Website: macys
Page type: delivery-shipping
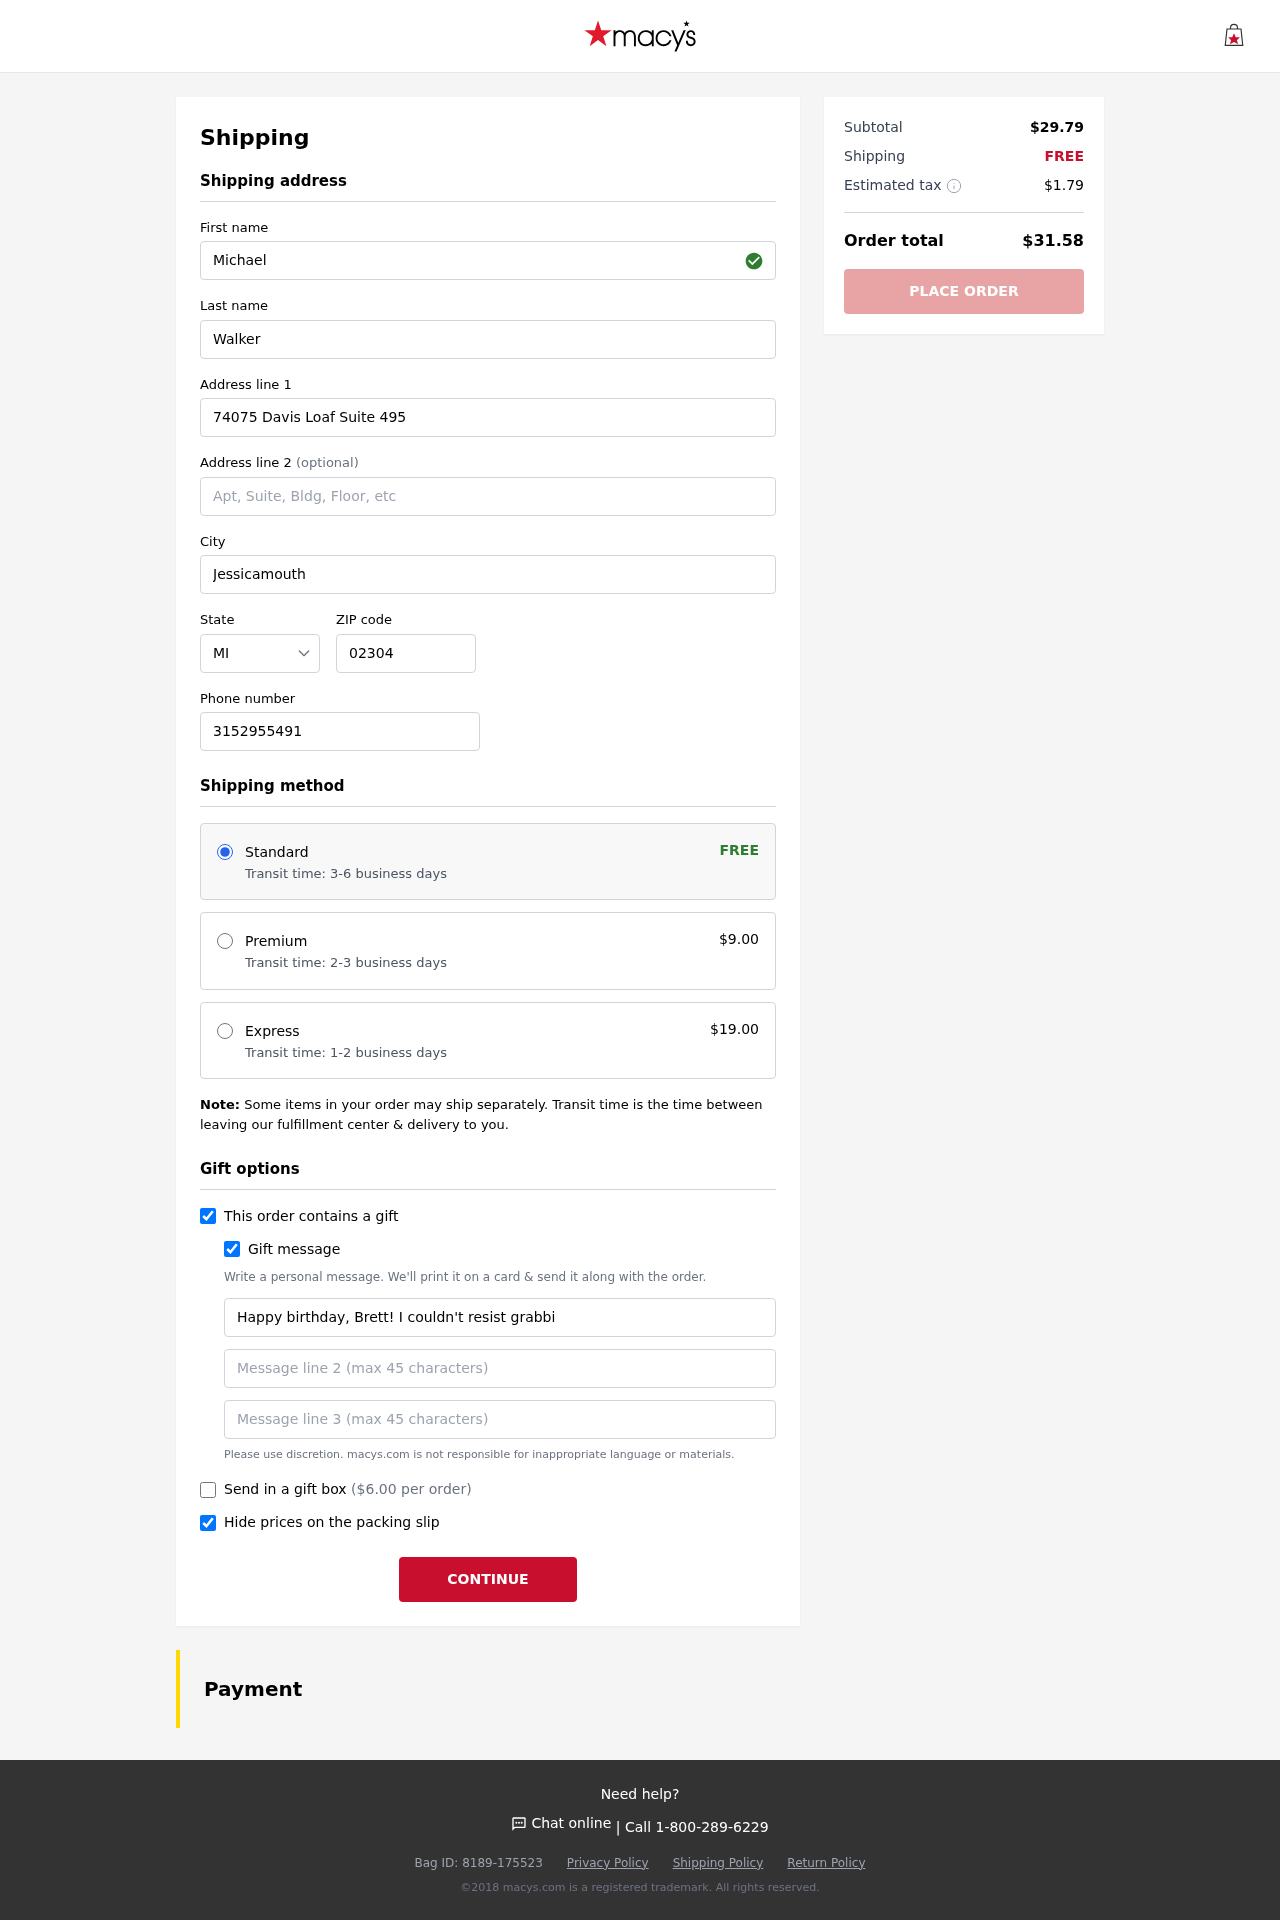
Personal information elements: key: PII_STATE_ABBR
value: MI
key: PII_FIRSTNAME
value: Michael
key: PII_LASTNAME
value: Walker
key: PII_STREET
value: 74075 Davis Loaf Suite 495
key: PII_CITY
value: Jessicamouth
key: PII_POSTCODE
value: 02304
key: PII_PHONE
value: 3152955491
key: PII_GIFT_MESSAGE
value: Happy birthday, Brett! I couldn't resist grabbing these gorgeous heels for you—I know how much you love stepping out in style. Can't wait to see you rock them at your party!  Michael
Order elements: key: ORDER_SHIPPING_STANDARD
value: Transit time: 3-6 business days
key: ORDER_SHIPPING_COST
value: FREE
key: ORDER_SHIPPING_PREMIUM
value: Transit time: 2-3 business days
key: ORDER_SHIPPING_PREMIUM_PRICE
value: $9.00
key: ORDER_SHIPPING_EXPRESS
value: Transit time: 1-2 business days
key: ORDER_SHIPPING_EXPRESS_PRICE
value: $19.00
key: ORDER_GIFT_BOX_PRICE
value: ($6.00 per order)
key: ORDER_SUBTOTAL
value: $29.79
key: ORDER_SHIPPING_COST2
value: FREE
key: ORDER_TAX
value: $1.79
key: ORDER_TOTAL
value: $31.58